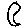
Label: moon